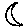
Label: moon